The plot is a Hilbert-envelope spectrum of a rotating bearing's acceleration signal, annotated with the bearing's characteristic defect frequencies. Classify the bearing condition as one of: normal, inner_race, outer_race, ball.
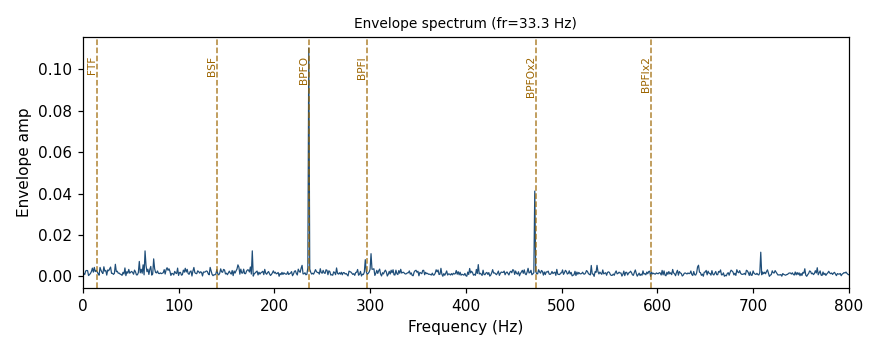
Answer: outer_race